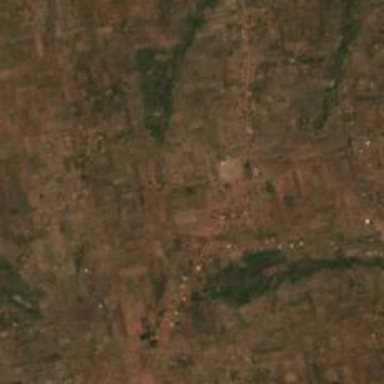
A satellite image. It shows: Village.